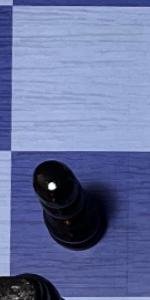
Label: Pawn_Black